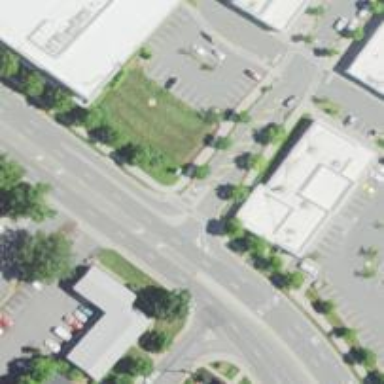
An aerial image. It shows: Marked crossing with pedestrian island.